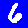
Digit: 6